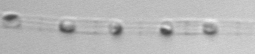
Label: Skeletonema